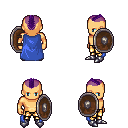
a pixel art fantasy rpg character, male body template, human, tanned skin, blue cape, gold greaves, purple short mohawk hairstyle, metal boots, shield, four views (front, back, left, right), 2x2 character sprite sheet, small pixel art, hard edges, no anti-aliasing